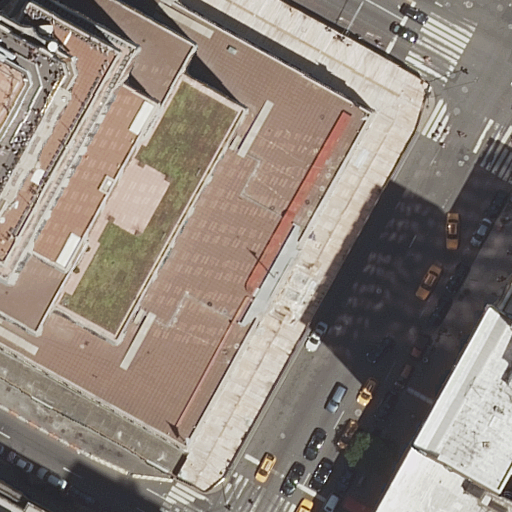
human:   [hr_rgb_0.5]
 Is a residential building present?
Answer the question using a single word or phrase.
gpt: yes

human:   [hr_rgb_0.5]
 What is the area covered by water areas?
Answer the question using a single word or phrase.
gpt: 0m2

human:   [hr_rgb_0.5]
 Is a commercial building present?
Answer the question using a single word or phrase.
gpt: no

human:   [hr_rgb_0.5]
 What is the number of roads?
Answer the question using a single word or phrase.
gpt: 5

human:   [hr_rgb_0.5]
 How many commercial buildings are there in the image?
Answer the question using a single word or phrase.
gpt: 0

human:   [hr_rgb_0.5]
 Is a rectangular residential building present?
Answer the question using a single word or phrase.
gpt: yes

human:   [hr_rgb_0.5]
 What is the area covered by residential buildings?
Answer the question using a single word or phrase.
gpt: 585m2

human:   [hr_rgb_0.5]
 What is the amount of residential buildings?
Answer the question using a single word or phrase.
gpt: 4

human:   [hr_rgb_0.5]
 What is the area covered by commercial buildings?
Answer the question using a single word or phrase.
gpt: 0m2

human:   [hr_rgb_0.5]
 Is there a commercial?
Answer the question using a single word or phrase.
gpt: yes

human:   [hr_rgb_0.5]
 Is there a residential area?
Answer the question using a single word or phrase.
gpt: yes

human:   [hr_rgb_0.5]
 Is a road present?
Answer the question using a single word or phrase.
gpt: yes

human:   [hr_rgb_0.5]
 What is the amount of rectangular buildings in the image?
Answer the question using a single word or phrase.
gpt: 5

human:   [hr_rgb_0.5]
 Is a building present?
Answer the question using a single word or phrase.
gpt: yes

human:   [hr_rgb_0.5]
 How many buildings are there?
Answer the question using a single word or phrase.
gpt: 5

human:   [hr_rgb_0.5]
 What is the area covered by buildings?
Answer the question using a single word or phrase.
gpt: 5181m2

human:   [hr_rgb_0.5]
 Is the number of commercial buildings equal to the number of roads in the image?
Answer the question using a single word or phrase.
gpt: no

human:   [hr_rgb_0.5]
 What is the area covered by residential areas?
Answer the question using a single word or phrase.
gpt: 2876m2

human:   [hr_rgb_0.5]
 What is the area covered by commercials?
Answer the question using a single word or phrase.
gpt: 3119m2

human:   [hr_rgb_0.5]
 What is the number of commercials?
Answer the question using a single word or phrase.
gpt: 1

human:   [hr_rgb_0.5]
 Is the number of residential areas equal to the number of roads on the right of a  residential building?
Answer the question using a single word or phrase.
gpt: no

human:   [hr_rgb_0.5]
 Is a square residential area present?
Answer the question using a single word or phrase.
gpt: no

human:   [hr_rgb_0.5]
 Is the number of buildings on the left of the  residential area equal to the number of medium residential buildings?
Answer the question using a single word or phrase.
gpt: no

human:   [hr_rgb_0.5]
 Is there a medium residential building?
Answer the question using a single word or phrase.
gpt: yes

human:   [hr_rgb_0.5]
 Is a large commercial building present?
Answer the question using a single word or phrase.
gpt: no

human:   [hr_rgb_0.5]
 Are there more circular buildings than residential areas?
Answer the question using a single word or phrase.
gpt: no

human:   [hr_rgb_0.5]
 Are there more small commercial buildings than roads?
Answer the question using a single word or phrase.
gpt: no

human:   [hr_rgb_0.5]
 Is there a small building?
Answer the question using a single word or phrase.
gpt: yes

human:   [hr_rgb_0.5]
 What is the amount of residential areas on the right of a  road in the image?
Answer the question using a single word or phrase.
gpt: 0

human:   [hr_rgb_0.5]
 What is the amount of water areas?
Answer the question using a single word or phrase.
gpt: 0

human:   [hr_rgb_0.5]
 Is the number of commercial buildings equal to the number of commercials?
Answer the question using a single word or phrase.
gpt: no

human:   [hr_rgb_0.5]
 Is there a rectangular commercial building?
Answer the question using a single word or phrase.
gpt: no

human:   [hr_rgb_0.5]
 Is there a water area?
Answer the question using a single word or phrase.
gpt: no

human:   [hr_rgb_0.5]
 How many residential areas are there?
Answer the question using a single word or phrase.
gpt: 1

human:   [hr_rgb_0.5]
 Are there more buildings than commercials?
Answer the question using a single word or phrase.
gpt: yes

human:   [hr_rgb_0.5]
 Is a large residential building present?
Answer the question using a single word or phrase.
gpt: no

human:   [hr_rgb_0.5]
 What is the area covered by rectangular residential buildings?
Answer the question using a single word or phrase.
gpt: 585m2

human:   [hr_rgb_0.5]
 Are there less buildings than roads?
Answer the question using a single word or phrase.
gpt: no

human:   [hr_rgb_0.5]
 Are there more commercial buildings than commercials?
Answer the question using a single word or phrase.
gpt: no

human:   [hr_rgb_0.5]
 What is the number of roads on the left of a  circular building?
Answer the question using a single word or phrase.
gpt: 0

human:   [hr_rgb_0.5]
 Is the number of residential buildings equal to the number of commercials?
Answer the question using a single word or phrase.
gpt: no

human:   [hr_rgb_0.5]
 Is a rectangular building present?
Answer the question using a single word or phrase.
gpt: yes

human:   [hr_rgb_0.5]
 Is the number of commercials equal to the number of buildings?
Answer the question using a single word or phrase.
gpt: no

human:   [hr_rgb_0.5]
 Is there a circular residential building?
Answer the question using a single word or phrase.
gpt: no

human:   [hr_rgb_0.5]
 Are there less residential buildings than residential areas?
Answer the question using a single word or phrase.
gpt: no

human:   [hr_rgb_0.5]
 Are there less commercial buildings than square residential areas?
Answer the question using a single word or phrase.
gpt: no

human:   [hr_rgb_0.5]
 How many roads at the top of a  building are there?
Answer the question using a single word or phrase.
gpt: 3

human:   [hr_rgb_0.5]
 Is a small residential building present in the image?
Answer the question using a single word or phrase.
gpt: yes

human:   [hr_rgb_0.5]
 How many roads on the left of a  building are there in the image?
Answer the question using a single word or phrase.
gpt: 1

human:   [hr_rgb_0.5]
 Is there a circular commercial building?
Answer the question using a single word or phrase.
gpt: no

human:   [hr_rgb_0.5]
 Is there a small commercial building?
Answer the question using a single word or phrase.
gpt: no

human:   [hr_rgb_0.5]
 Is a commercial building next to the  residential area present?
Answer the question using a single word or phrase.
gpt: no

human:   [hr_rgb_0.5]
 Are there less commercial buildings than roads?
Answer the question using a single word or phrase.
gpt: yes

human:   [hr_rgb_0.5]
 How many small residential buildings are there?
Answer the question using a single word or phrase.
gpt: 2

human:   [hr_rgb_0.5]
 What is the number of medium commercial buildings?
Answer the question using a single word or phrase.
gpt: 0

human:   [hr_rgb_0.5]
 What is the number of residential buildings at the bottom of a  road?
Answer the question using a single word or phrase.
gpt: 4

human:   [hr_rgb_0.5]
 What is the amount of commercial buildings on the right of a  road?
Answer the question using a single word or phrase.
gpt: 0

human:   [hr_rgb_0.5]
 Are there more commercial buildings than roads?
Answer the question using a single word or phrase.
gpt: no

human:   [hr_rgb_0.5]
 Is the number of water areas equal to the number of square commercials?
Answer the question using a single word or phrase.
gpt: yes

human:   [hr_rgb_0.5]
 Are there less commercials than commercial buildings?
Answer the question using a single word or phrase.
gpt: no

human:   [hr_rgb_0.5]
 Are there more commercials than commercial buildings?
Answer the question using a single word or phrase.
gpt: yes

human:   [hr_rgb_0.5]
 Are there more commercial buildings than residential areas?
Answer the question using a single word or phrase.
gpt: no

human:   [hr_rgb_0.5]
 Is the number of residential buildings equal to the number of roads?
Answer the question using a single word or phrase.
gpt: no

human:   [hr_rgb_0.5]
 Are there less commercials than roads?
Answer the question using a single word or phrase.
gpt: yes